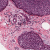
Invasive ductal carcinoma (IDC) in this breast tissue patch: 0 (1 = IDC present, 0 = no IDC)